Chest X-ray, PA view. Patient: 55 years old, sex F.
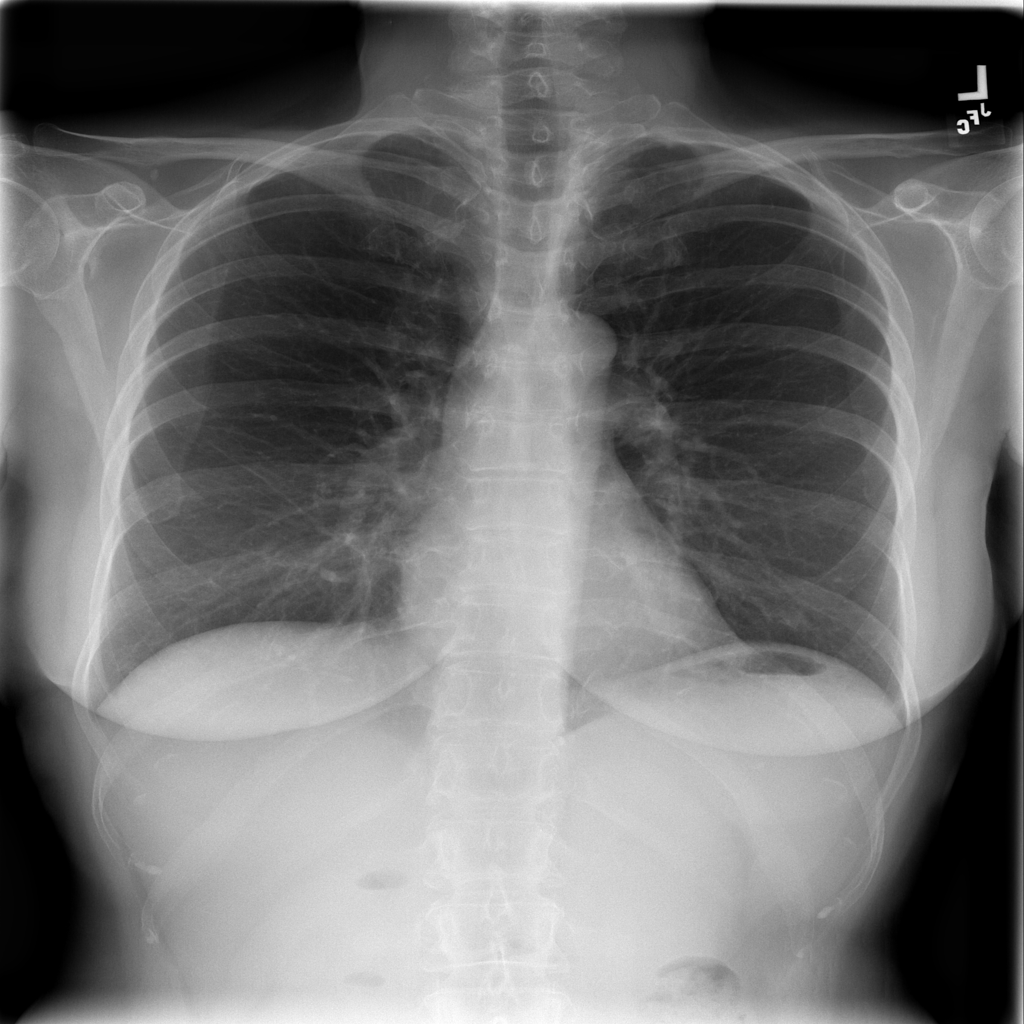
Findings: No Finding